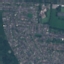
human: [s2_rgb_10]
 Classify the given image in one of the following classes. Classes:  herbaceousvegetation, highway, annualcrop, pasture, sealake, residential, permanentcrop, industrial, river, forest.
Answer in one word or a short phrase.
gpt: Residential